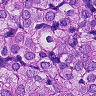
Metastatic tissue present: yes